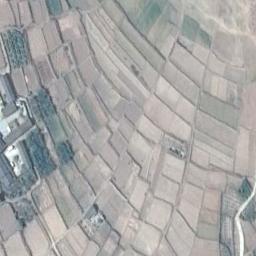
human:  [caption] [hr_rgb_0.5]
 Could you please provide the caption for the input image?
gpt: There are many green plants on the terrace .

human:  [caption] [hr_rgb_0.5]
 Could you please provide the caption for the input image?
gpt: There are several houses in a large layer of brown and green mixed terraces .

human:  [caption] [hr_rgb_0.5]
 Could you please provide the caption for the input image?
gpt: There is a row of grey houses beside the terraces .

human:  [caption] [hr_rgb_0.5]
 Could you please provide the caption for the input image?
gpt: The bare terrace is next to some houses and trees .

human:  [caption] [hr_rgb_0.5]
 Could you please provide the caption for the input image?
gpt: There are some buildings beside the terraces .